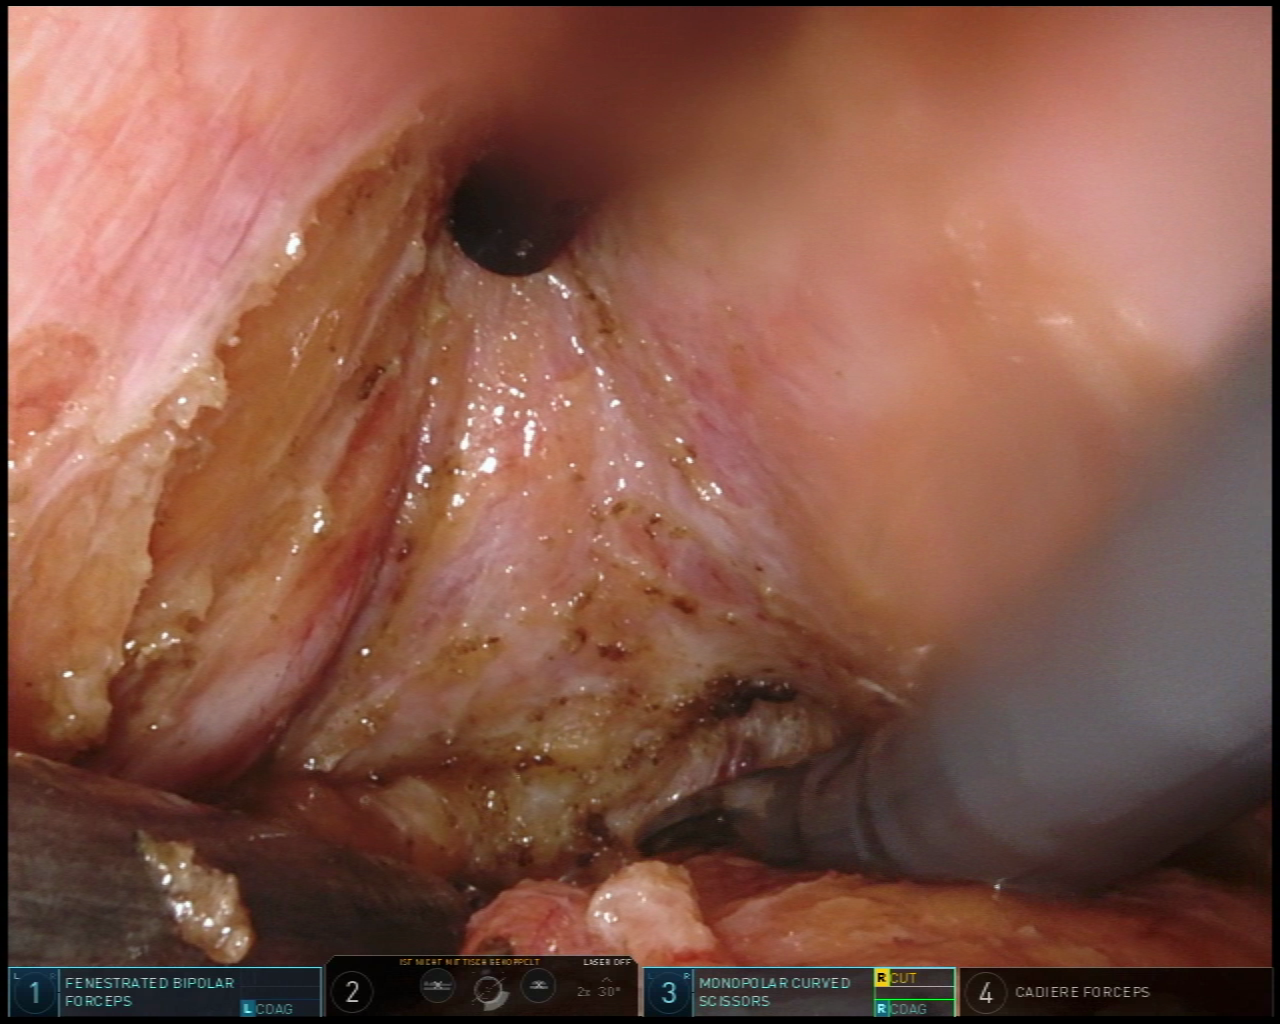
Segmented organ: vesicular_glands
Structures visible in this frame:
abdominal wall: no
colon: no
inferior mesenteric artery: no
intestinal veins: no
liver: no
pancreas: no
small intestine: no
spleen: no
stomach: no
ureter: no
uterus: no
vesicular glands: yes